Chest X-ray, PA view. Patient: 25 years old, sex M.
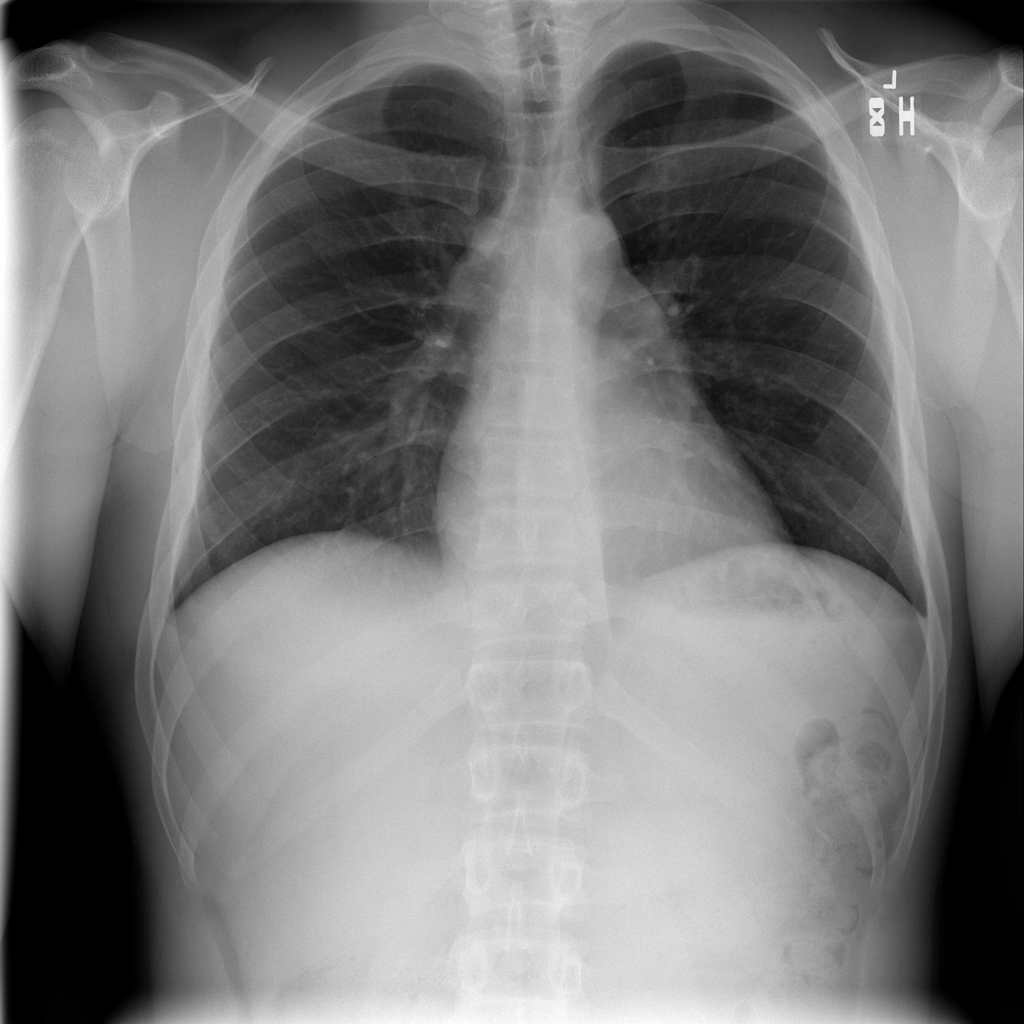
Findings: No Finding